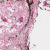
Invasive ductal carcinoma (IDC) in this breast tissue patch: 0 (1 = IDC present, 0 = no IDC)